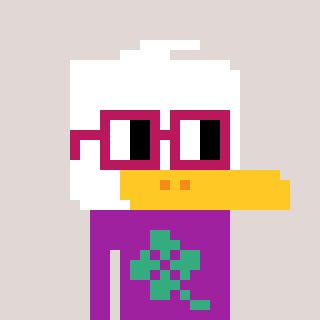
a pixel art character with square dark red glasses, a duck-shaped head and a magenta-colored body on a warm background